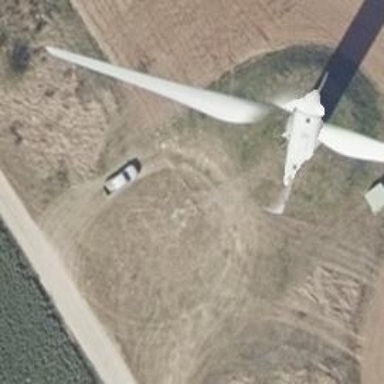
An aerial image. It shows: Wind generator powered by horizontal-axis wind turbine.